Brain MRI, t2w sequence, axial 2D slice.
Patient: age 29, sex F, weight 95 kg, height 1.95 m
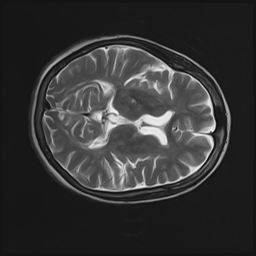